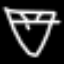
Label: diamond